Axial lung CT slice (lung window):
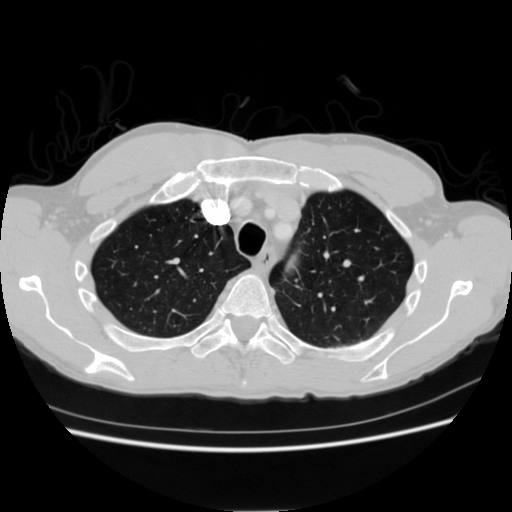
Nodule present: no